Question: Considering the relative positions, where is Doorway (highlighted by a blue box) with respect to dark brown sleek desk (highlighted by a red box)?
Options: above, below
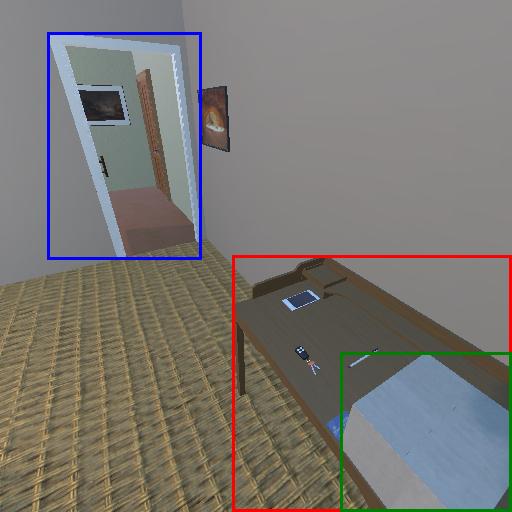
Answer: above